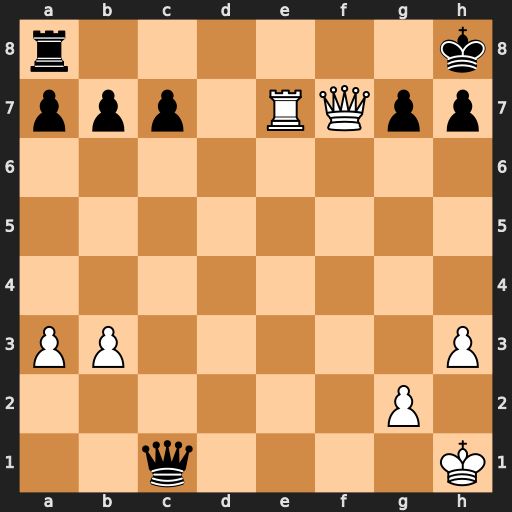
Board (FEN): r6k/ppp1RQpp/8/8/8/PP5P/6P1/2q4K
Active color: w
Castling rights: -
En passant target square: -
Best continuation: Kh2 Rg8 Re8 Qf4+ Qxf4